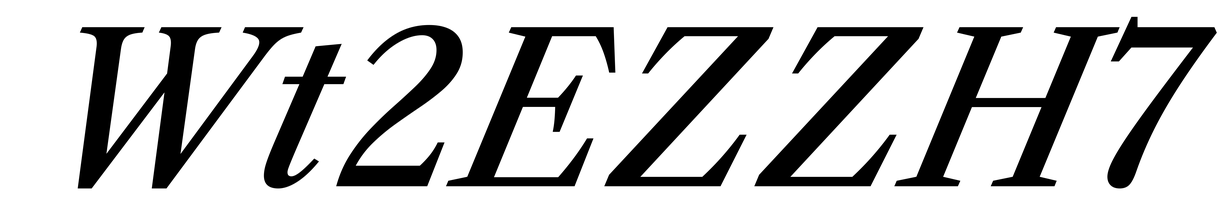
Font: LibreCaslonText-Italic_Medium_Italic